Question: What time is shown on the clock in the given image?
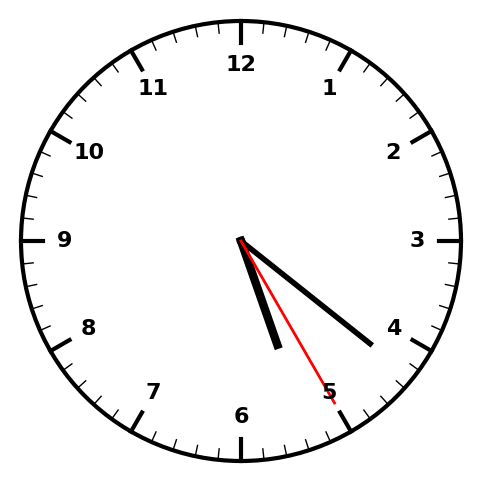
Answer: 05:21:25